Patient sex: F
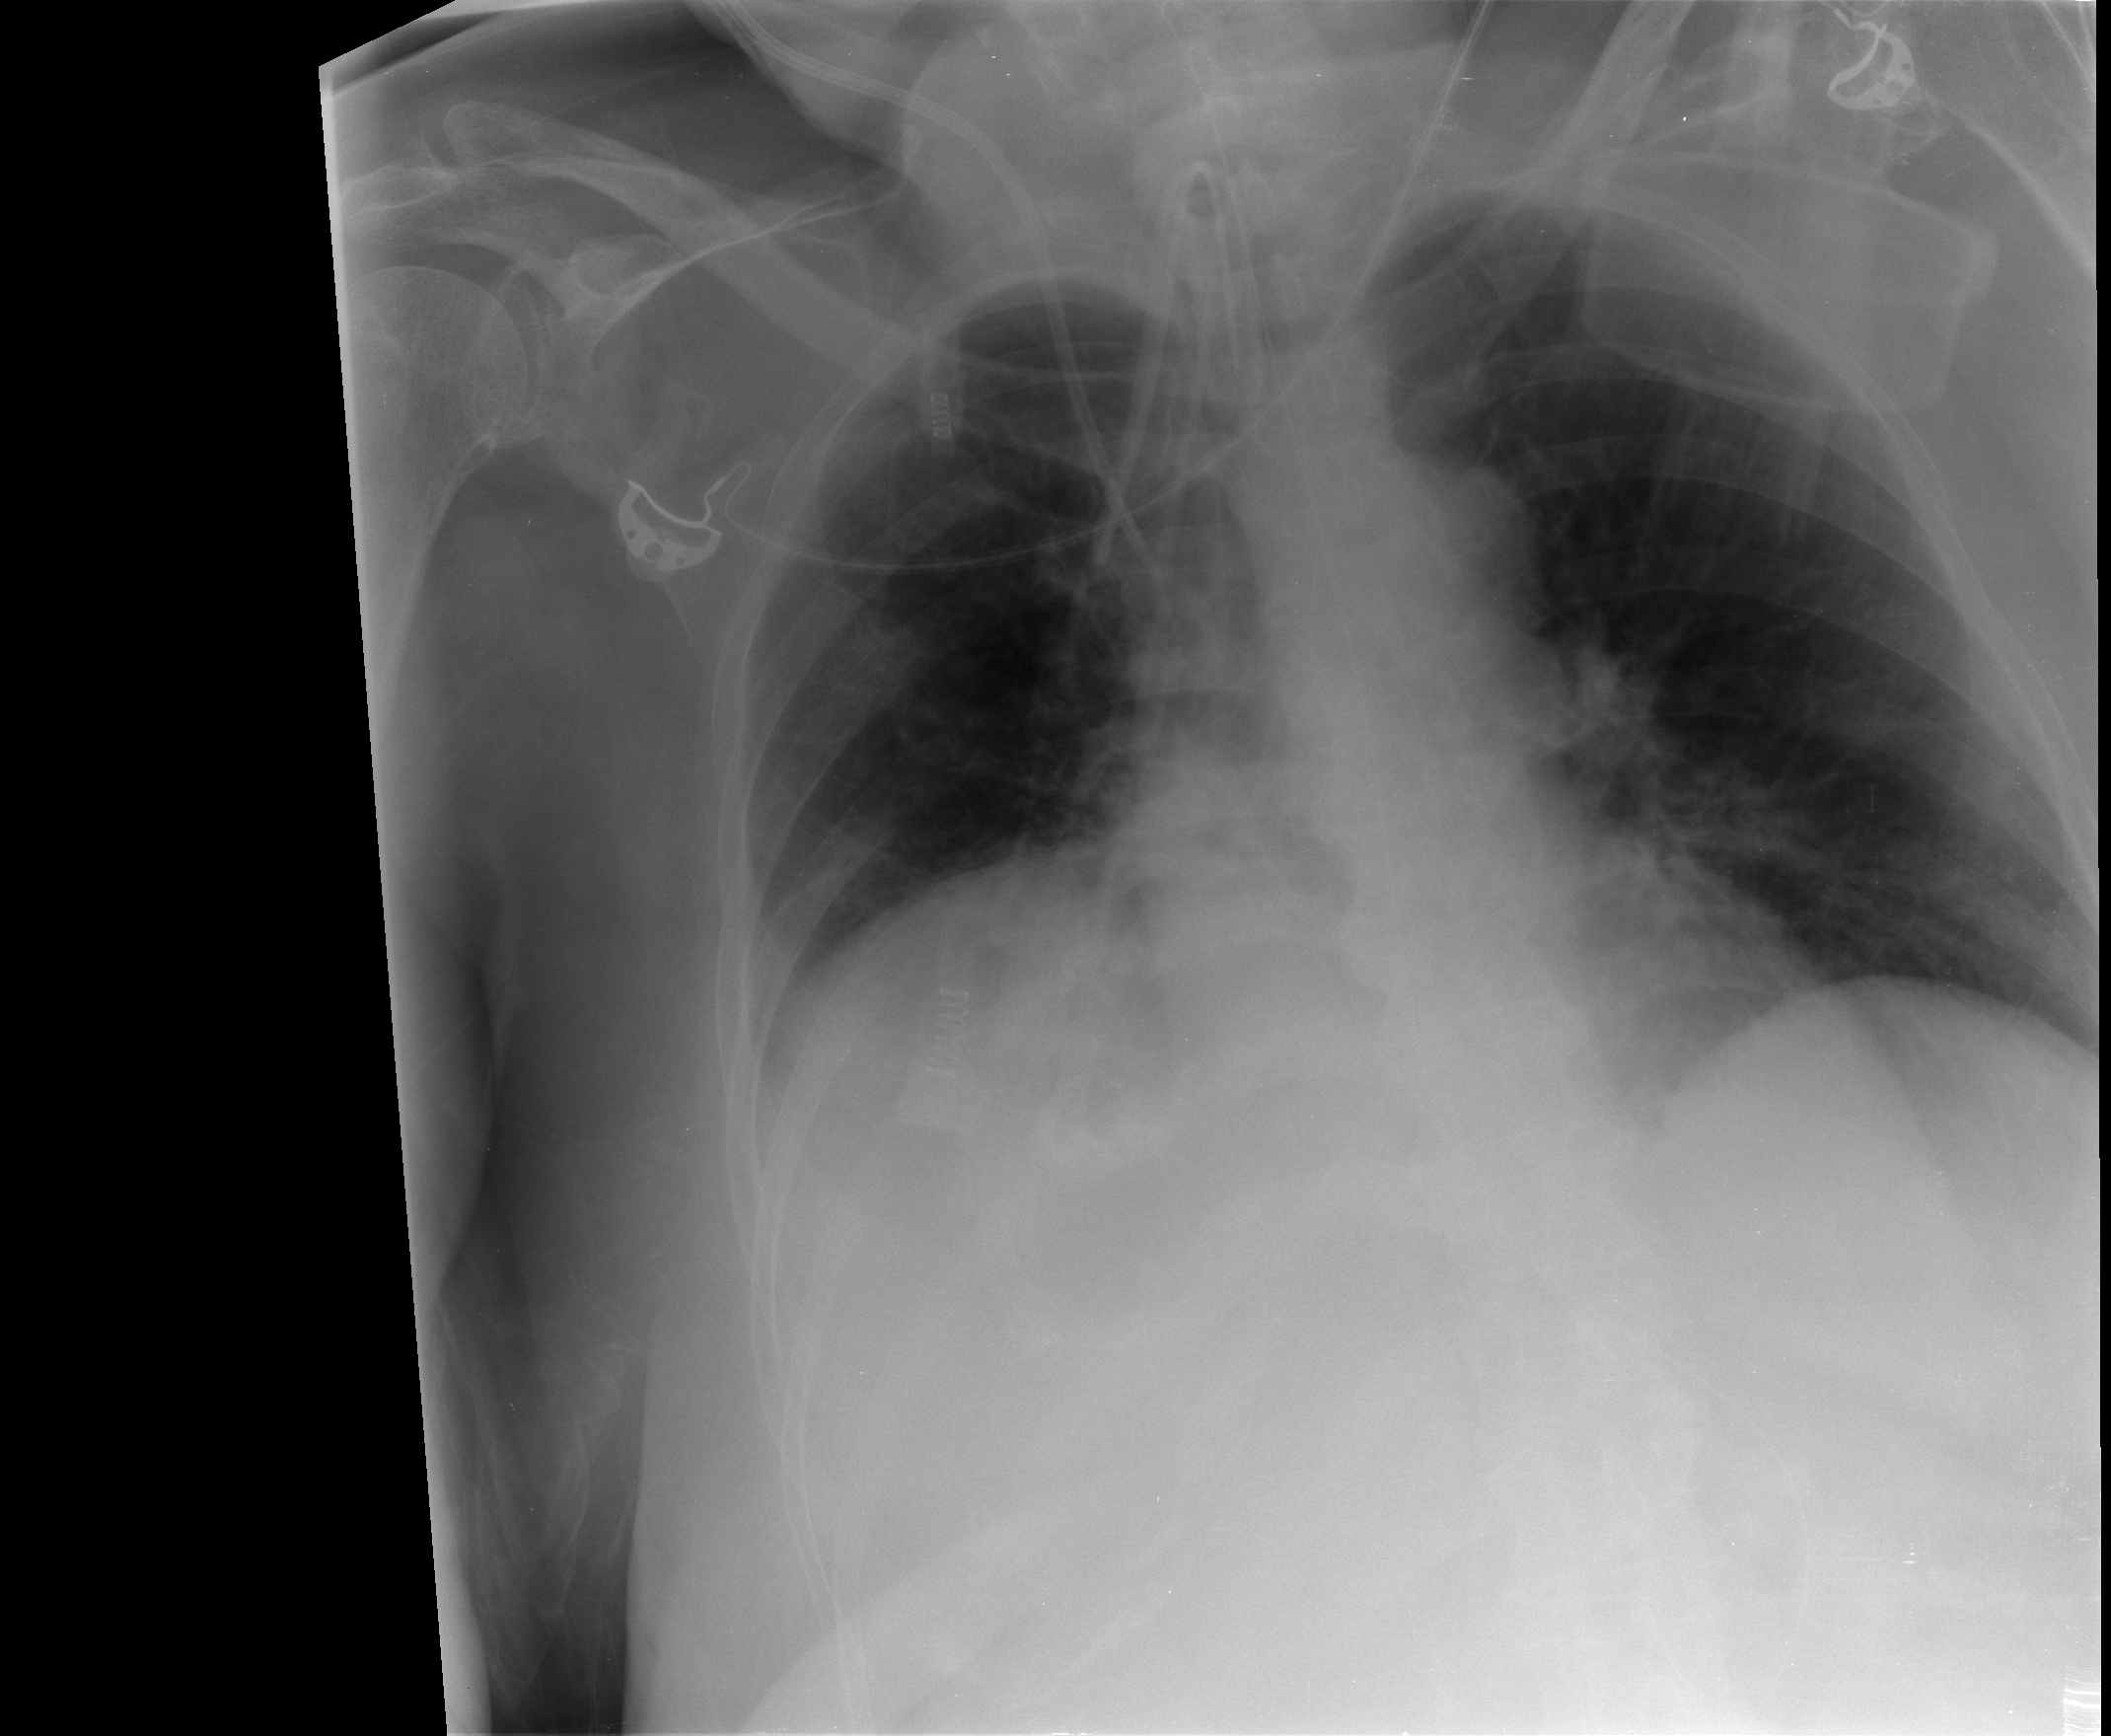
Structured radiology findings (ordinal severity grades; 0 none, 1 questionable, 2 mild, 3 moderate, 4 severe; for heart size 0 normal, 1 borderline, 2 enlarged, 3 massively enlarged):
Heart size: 0
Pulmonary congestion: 0
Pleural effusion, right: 0
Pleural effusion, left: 0
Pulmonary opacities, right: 0
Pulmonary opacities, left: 1
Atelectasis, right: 1
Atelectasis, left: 0